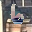
Label: 6